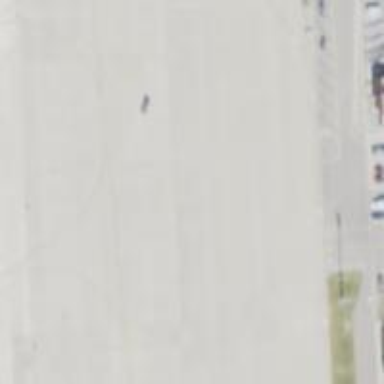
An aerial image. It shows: Image of taxiway at airport.